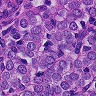
Metastatic tissue present: yes